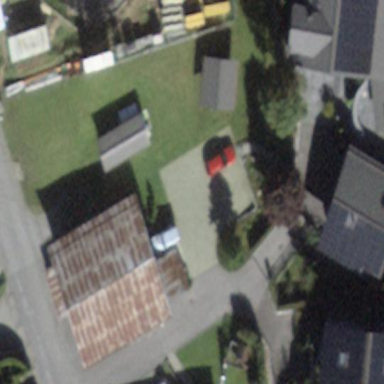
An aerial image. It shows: Rural barn.